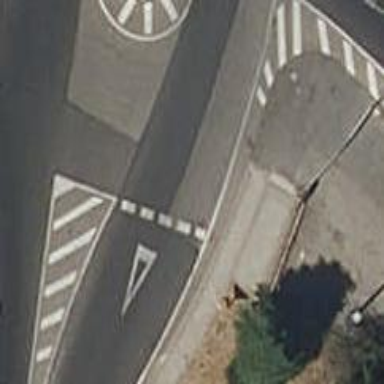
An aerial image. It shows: Road with "give way" sign.